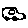
Label: car